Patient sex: F
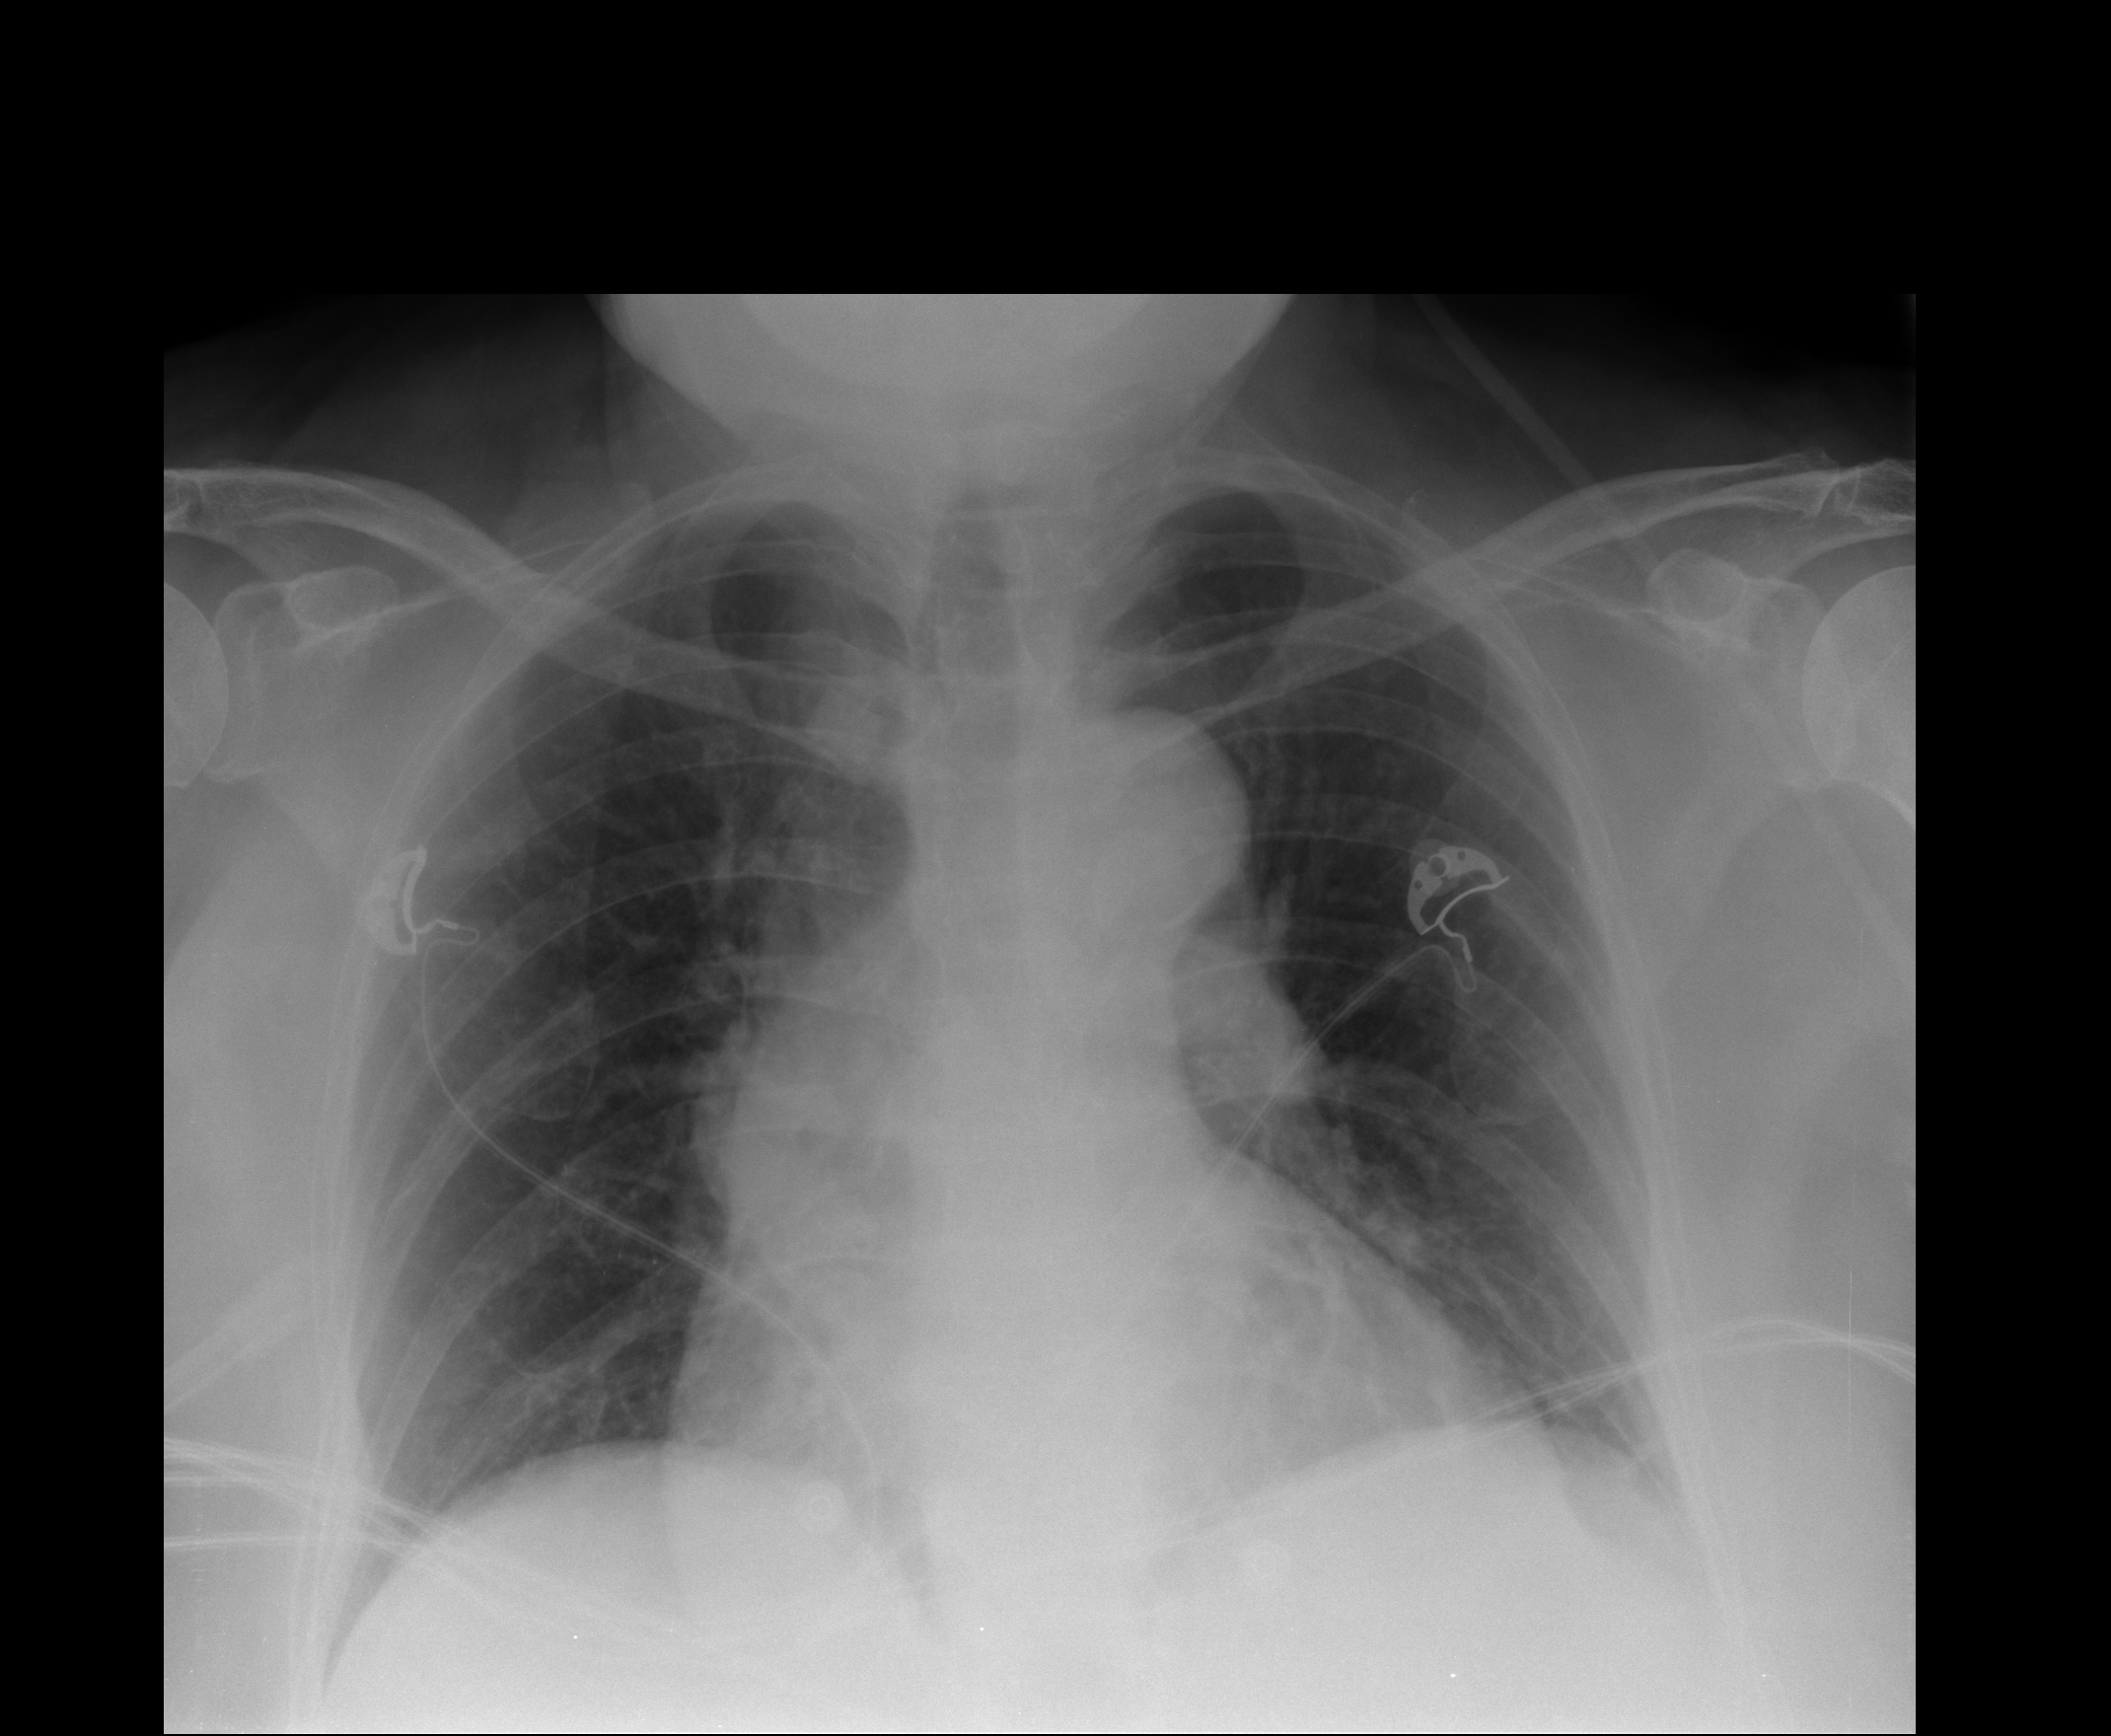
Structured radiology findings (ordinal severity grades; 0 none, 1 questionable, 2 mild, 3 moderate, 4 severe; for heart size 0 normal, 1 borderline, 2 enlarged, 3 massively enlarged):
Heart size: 2
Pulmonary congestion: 1
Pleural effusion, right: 0
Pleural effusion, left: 0
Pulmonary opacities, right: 0
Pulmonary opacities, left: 0
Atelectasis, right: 0
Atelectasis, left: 0